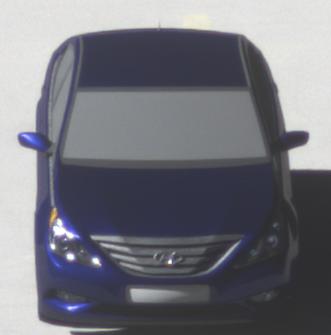
Make: Hyundai
Model: Sonata
Detailed model: Gen. 6 YF
Model produced from: 2009
Model produced until: 2016
Doors: 4
Color: blue
Road condition: dry road
Daytime: morning or afternoon
Contrast: high contrast